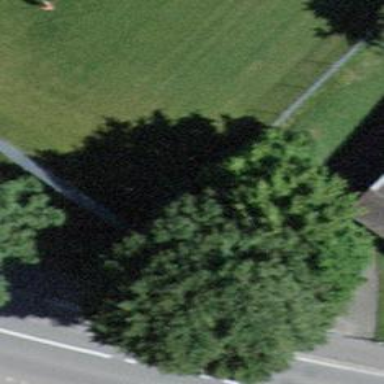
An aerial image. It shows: Fence with chain link type.